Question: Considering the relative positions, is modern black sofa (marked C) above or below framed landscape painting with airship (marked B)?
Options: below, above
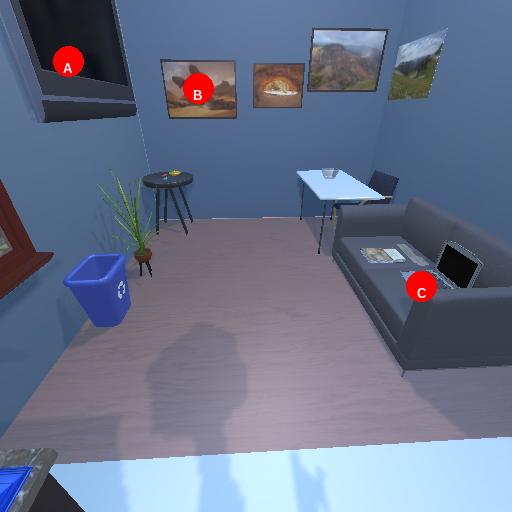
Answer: below